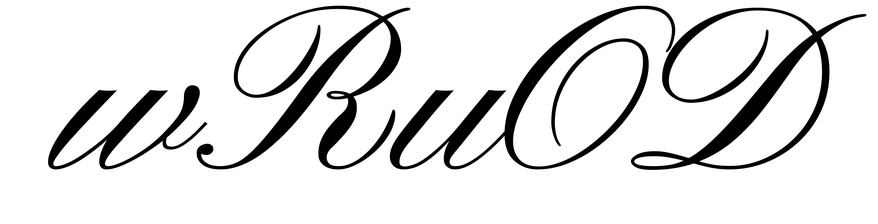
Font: PinyonScript-Regular